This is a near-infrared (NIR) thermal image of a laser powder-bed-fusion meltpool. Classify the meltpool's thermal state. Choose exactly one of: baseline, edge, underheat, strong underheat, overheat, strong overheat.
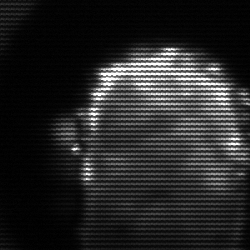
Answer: baseline